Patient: sex M, age 48
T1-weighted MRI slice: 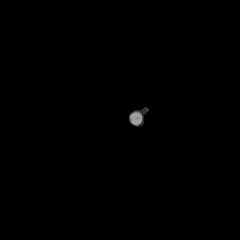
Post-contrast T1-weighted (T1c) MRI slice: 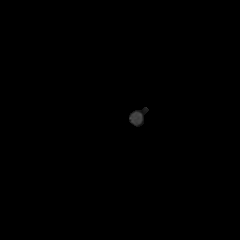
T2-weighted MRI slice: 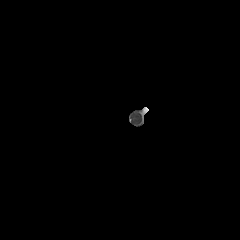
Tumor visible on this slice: no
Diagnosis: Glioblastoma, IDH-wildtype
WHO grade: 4